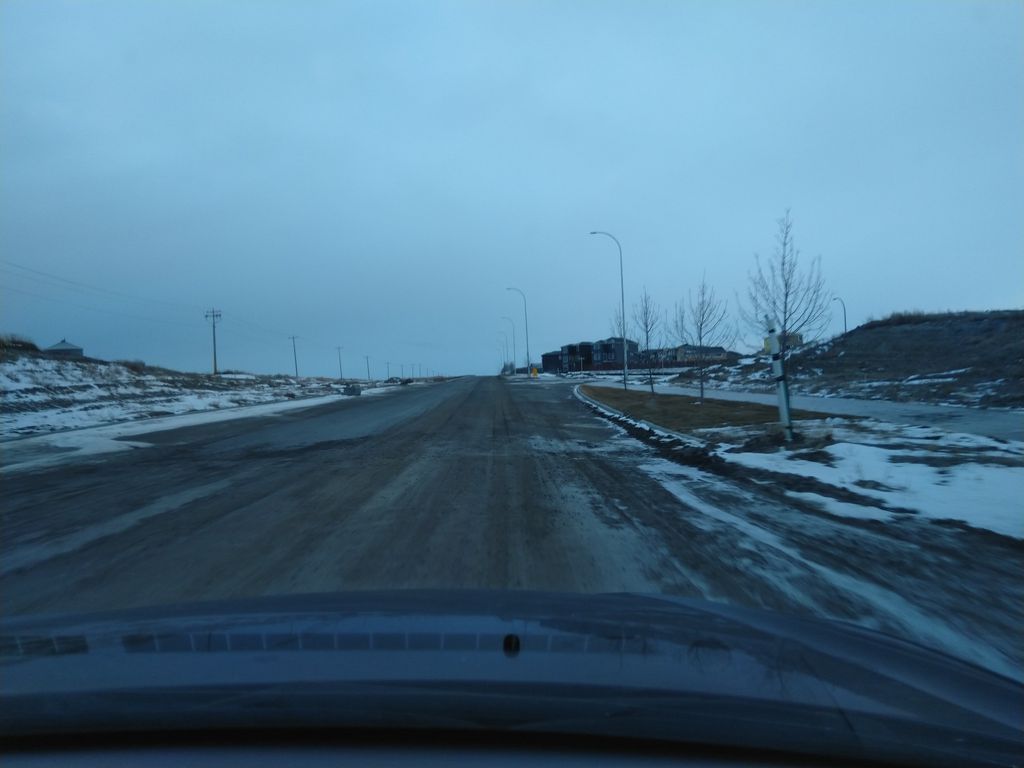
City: calgary